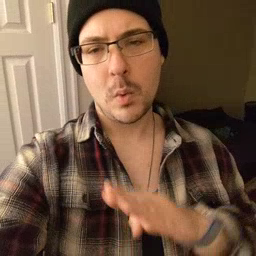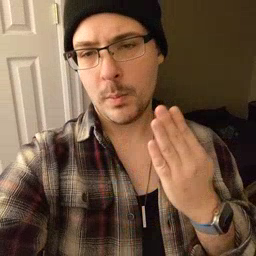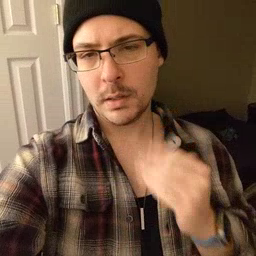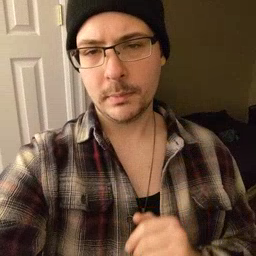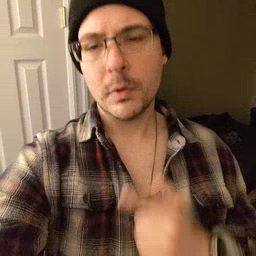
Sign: open